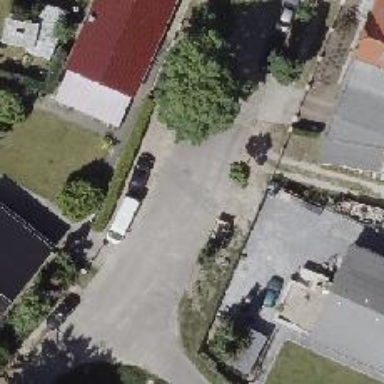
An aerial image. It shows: Residential road with asphalt surface.